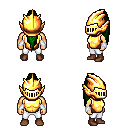
a pixel art fantasy rpg character, male body template, human, tanned skin, gold chest armor, white pants, green extra-long topknot hairstyle, gold helm, white cloth bracers, brown shoes, four views (front, back, left, right), 2x2 character sprite sheet, small pixel art, hard edges, no anti-aliasing